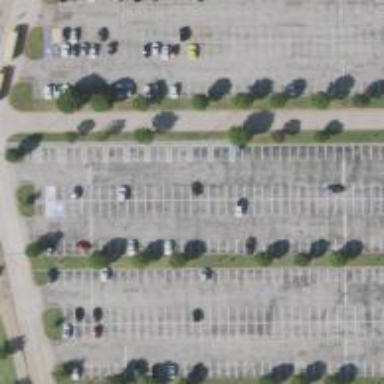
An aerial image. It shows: Parking space.